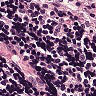
Metastatic tissue present: no